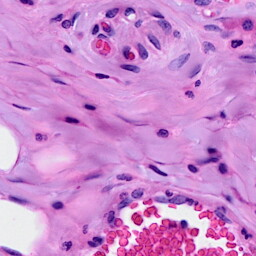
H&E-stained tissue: Breast